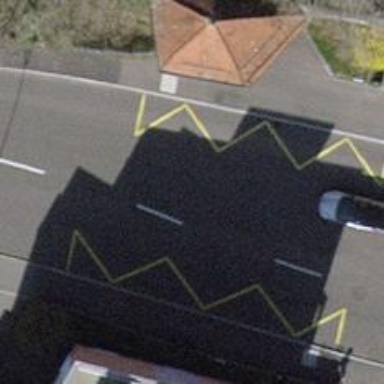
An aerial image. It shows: Bus stop with designated stop position for public transport.